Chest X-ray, PA view. Patient: 25 years old, sex F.
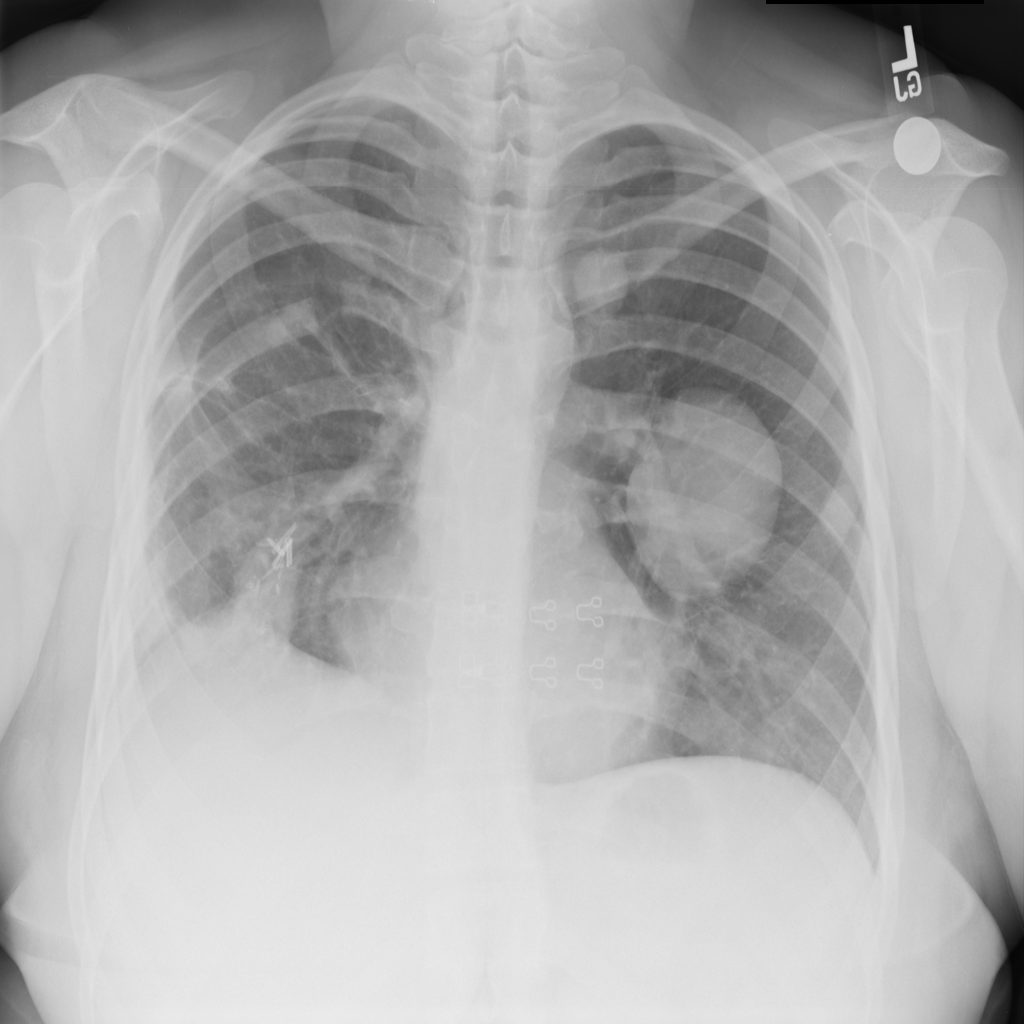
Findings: Infiltration, Mass